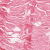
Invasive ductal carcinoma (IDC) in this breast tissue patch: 0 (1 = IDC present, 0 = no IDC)